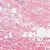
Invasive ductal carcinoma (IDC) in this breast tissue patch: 0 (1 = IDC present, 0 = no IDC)